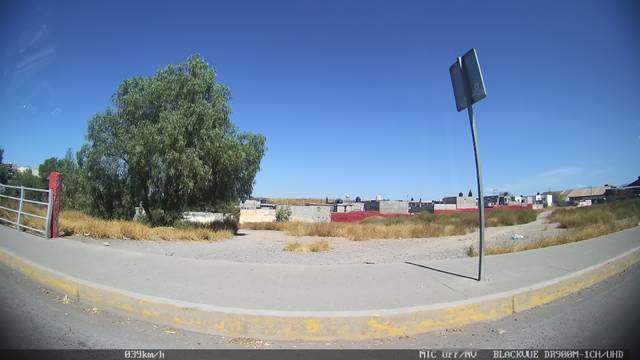
Region: Mexico
Coordinates: 25.439, -101.008